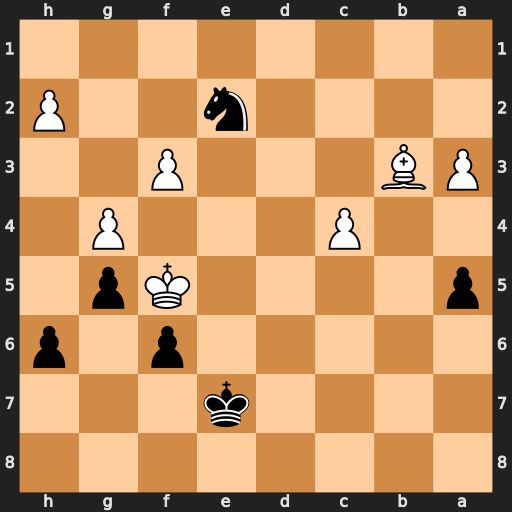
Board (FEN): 8/4k3/5p1p/p4Kp1/2P3P1/PB3P2/4n2P/8
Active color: b
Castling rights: -
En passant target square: -
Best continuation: Nd4+ Kg6 Nxb3